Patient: sex M, age 44
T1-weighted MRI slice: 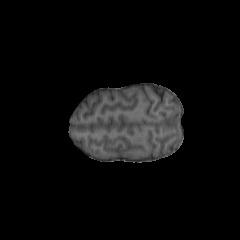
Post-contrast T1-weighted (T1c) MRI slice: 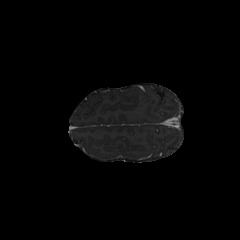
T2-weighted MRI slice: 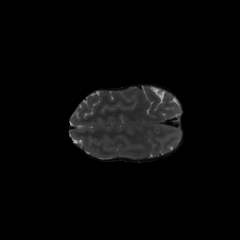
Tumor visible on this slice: no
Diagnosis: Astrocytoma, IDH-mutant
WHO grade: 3